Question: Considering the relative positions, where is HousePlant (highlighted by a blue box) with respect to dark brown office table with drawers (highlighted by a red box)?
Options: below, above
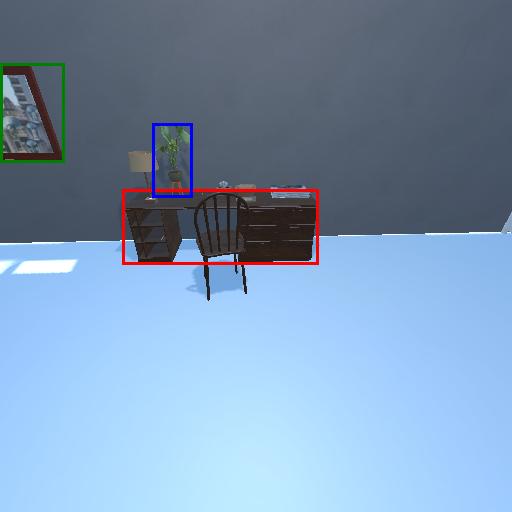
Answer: below